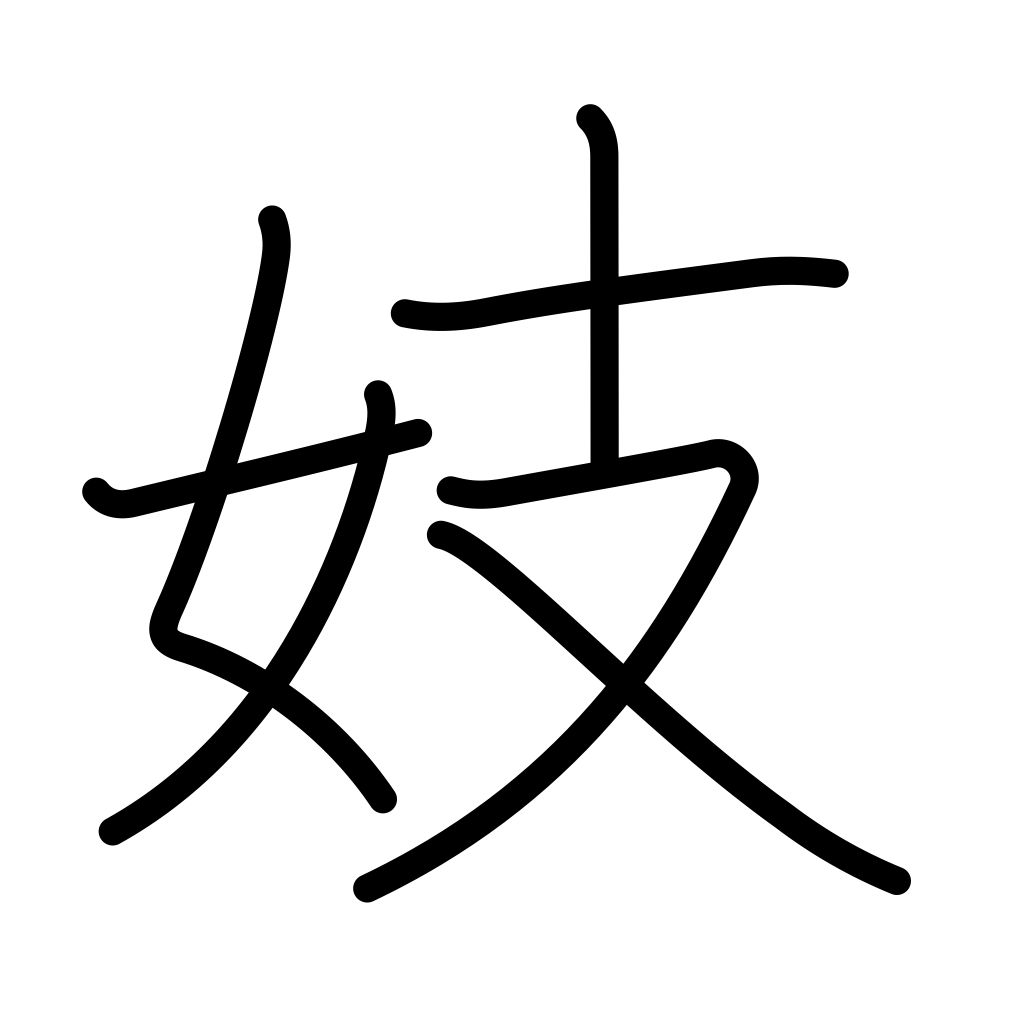
Meaning: stretch, singing girl, geisha, prostitute